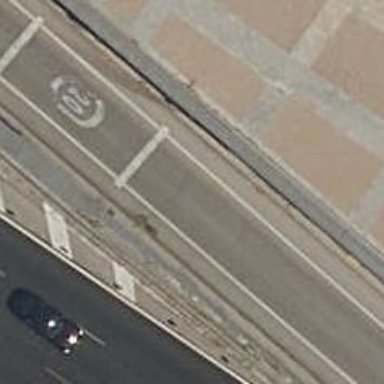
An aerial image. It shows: Bump for traffic calming.